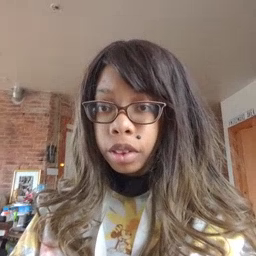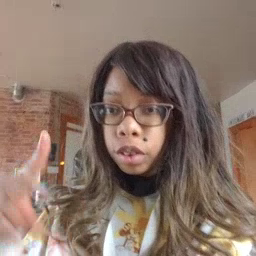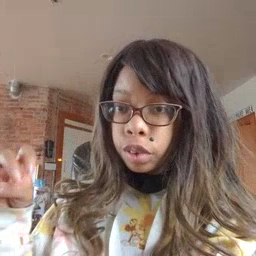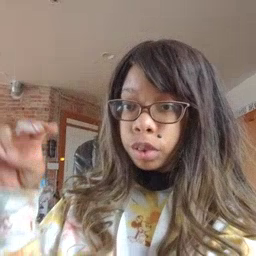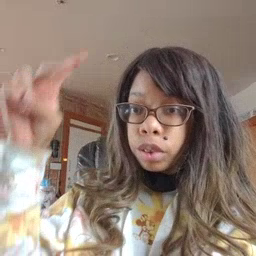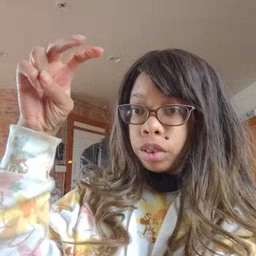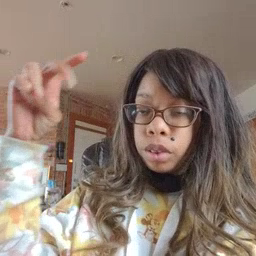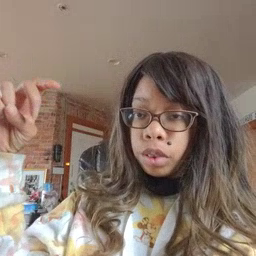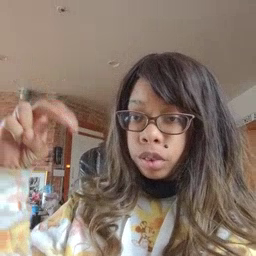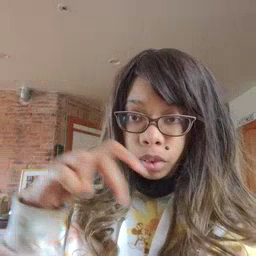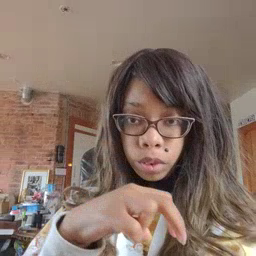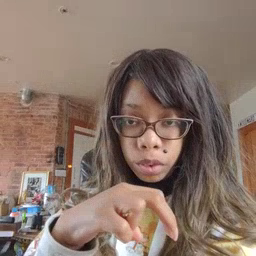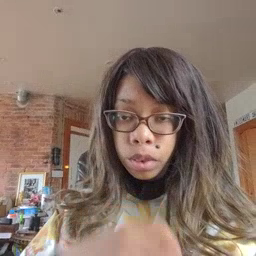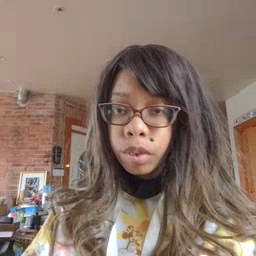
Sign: stairs